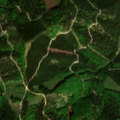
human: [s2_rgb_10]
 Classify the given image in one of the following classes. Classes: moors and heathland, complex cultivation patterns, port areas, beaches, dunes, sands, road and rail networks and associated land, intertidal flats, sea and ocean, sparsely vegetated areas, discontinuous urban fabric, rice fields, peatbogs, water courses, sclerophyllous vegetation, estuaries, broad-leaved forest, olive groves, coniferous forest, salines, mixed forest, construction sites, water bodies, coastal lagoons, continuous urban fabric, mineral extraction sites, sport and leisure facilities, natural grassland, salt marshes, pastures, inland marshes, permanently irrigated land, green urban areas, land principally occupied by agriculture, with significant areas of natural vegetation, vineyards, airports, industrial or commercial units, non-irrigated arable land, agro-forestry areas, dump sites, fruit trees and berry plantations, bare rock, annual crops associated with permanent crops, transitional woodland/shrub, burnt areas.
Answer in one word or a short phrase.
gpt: broad-leaved forest, coniferous forest, mixed forest